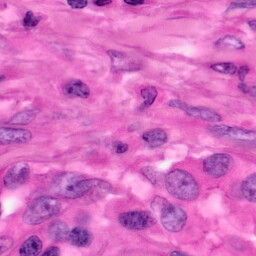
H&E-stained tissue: Pancreatic